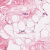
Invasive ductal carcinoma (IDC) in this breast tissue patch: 0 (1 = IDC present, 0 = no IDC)